Question: I have a uitableview with 2 cells (custom tableviewcells) and a button for login. I made them programmatically. Now I want to put a background image behind the 2 custom cells and the button. I went into IB and put the image view on top of the tableview and then put a picture on it which I want as the background. Then I went into 'viewDidLoad' and put this bit of code 'tblSimpleTable.backgroundColor = [UIColor clearColor];' to clear the tableviews background colour.
It now looks like this:

But the background does not appear. Does anyone know how to fix this?
Thanks.
'''
- (void)viewDidLoad {
[super viewDidLoad];
self.dataSourceArray = [NSArray arrayWithObjects:
[NSDictionary dictionaryWithObjectsAndKeys:
@"UITextField", kSectionTitleKey,
@"TextFieldController.m: textFieldNormal", kSourceKey,
self.textFieldNormal, kViewKey,
nil],
nil];
UIButton *loginButton = [UIButton buttonWithType:UIButtonTypeRoundedRect];
loginButton.frame = CGRectMake(60,140,200,38); // position in the cell and set the size of the button
[loginButton setTitle:@"Login" forState:UIControlStateNormal];
// add targets and actions
[loginButton addTarget:self action:@selector(buttonClicked:) forControlEvents:UIControlEventTouchUpInside];
// add to a view
[self.view addSubview:loginButton];
tblSimpleTable.backgroundColor = [UIColor clearColor];
//tblSimpleTable.backgroundView = nil;
//UIImageView *imageView = [[UIImageView alloc] initWithImage:@"Background-Red.png"];
//imageView.frame = tblSimpleTable.frame;
//tblSimpleTable.backgroundView = imageView;
self.title = NSLocalizedString(@"TextFieldTitle", @"");
// we aren't editing any fields yet, it will be in edit when the user touches an edit field
self.editing = NO;
}
'''
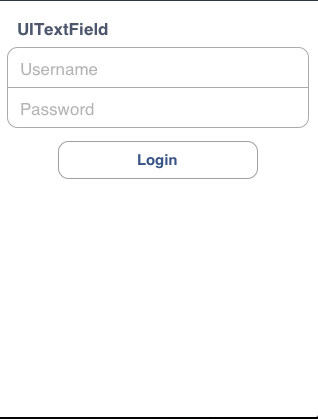
Answer: What you have should probably work out. Still try this :
Add
'''
tblSimpleTable.backgroundView = nil;
'''
in